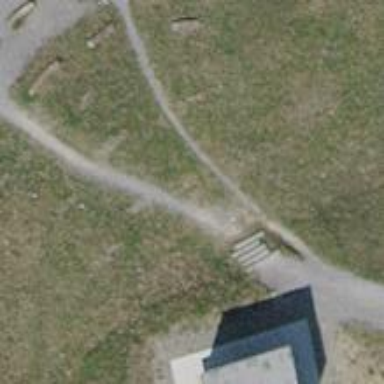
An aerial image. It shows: Footway with surface of fine gravel.